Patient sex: M
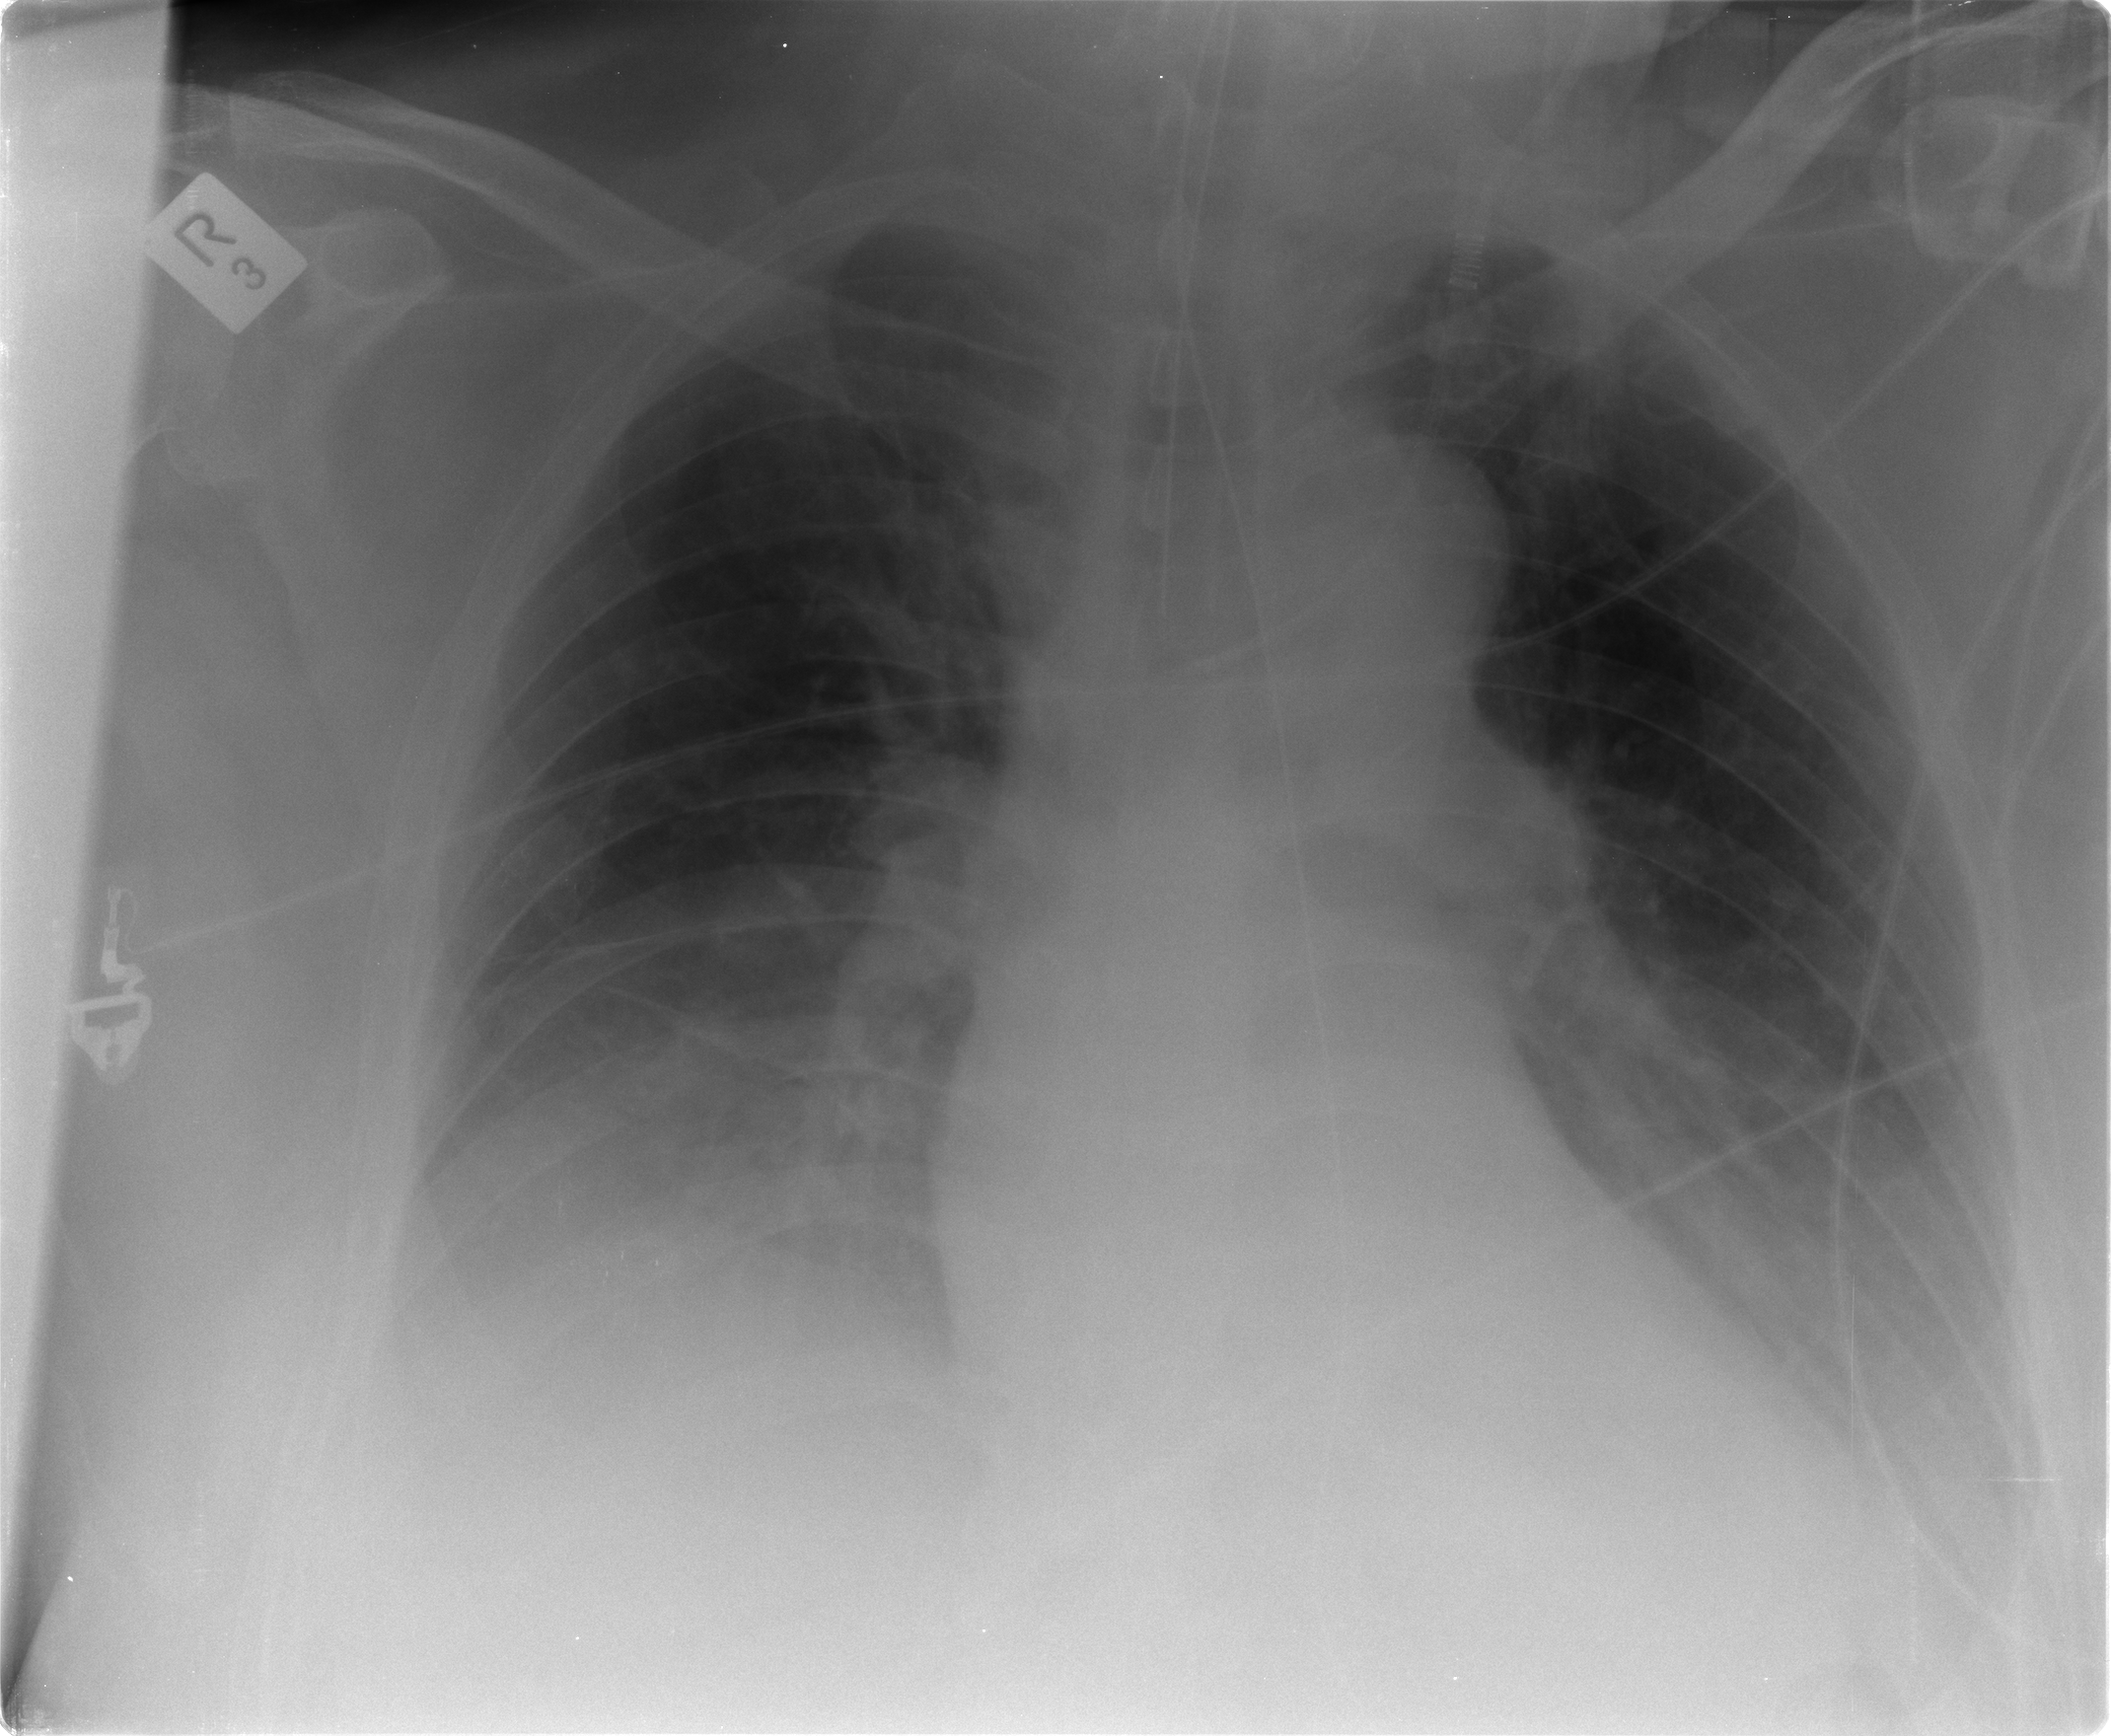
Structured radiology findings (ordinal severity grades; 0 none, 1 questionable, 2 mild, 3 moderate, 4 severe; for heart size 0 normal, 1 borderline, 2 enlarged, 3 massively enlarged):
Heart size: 1
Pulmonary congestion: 0
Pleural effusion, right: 3
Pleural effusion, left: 3
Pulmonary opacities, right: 0
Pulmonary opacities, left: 0
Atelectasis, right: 2
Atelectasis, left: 2